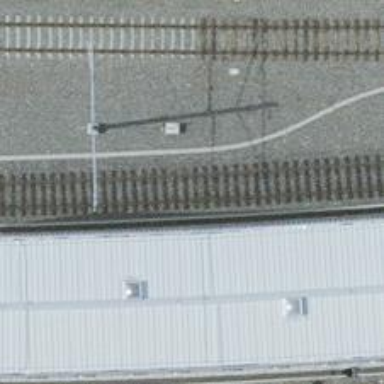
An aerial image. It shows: Railway siding with one electrified track and contact line for powering the train.